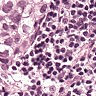
Metastatic tissue present: yes